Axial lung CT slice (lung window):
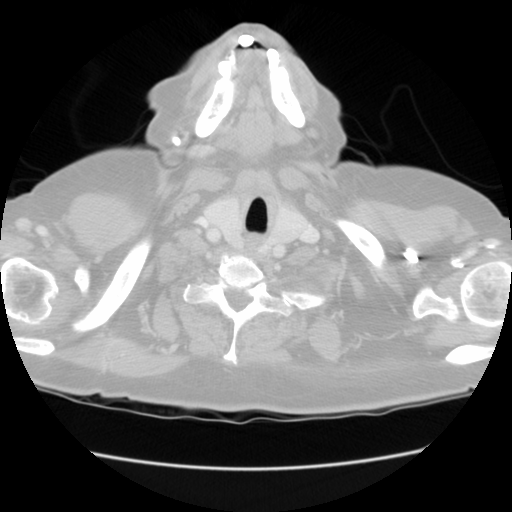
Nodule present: no